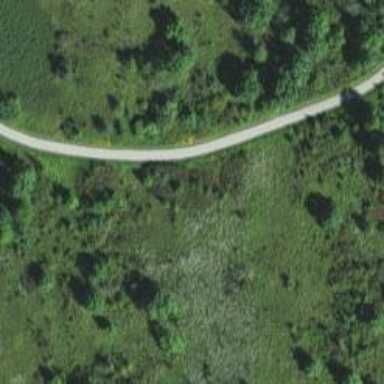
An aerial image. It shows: Asphalt path with excellent trail visibility.